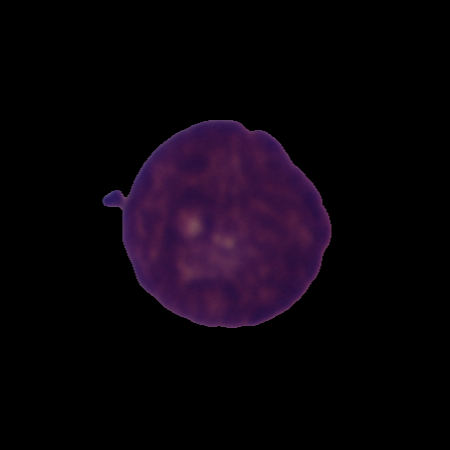
Label: cancer